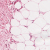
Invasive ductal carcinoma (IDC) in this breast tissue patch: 0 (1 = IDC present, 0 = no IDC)